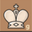
Piece: wK